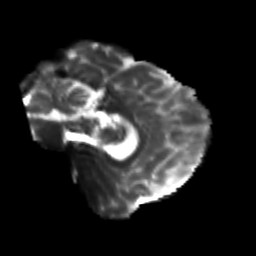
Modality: T2w
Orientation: sagittal
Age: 25
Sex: male
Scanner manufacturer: siemens
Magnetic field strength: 3 T
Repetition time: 3.5 s
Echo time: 0.113 s